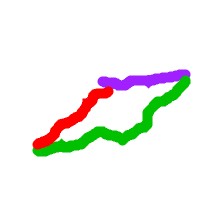
Shape: parallelogram